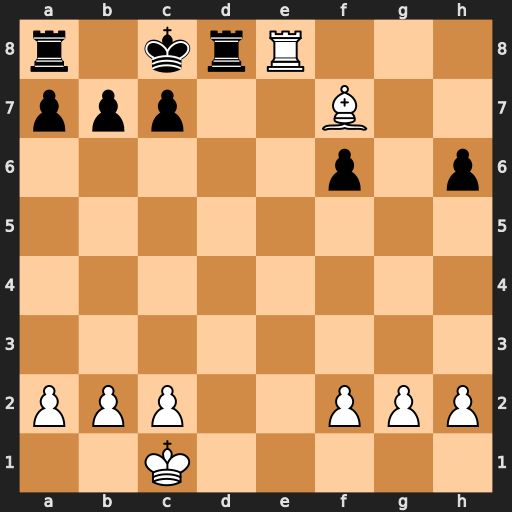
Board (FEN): r1krR3/ppp2B2/5p1p/8/8/8/PPP2PPP/2K5
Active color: w
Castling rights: -
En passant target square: -
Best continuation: Be6+ Kb8 Rxd8#